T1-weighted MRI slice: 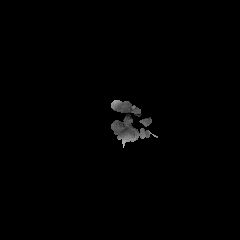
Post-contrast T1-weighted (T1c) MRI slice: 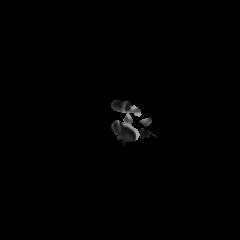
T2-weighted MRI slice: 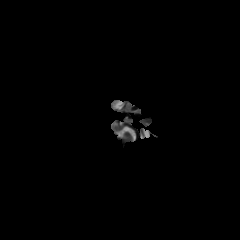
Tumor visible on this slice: no